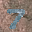
Label: 7